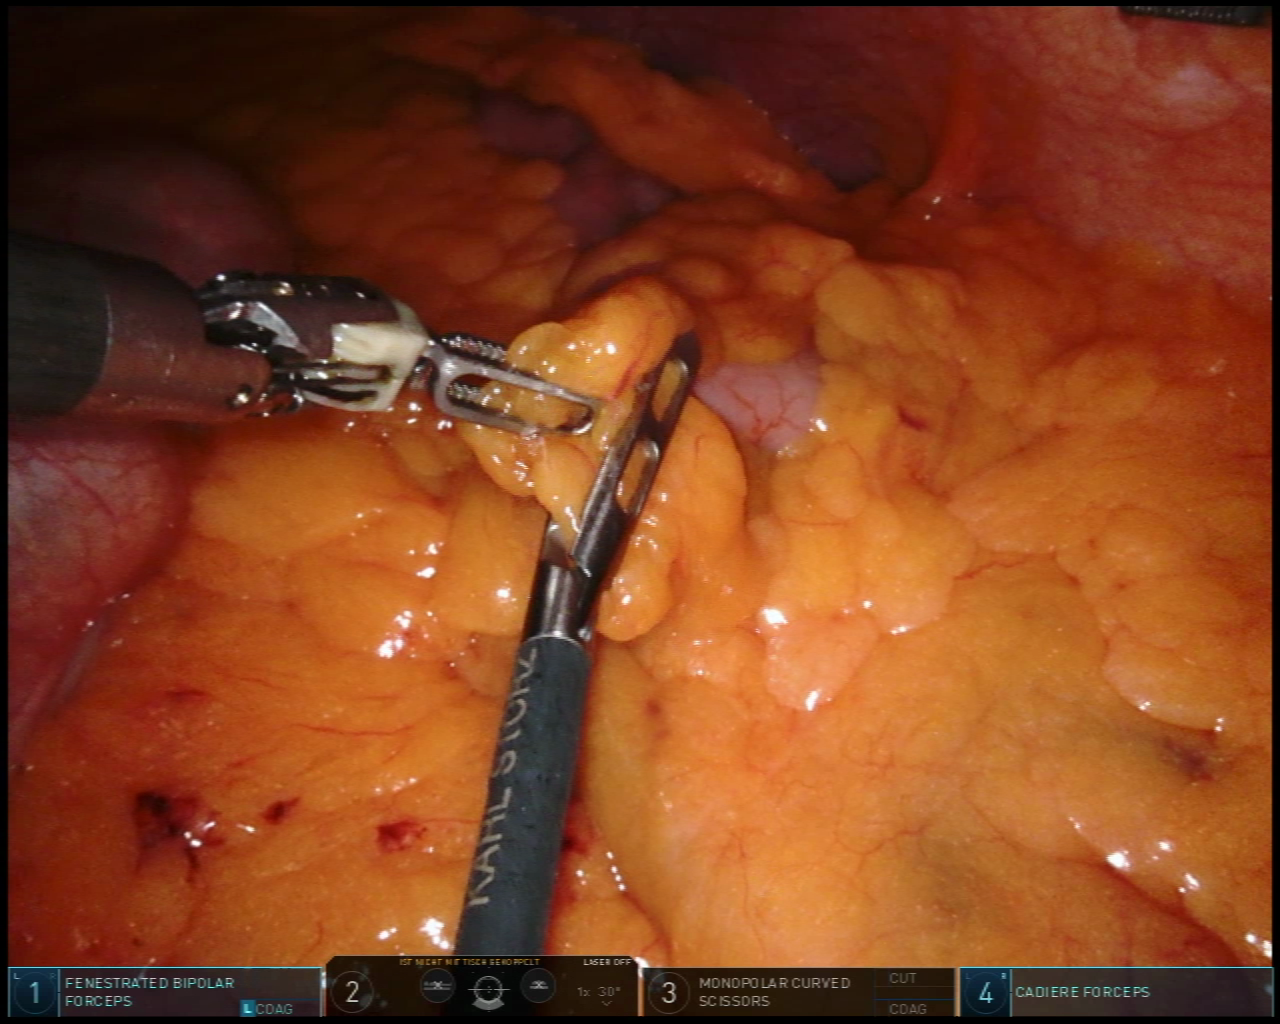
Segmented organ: abdominal_wall
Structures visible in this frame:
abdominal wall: yes
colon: yes
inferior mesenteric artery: no
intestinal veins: no
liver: no
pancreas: no
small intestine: no
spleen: no
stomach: no
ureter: no
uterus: no
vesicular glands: no